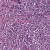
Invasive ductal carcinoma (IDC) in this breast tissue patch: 0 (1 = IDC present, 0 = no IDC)